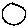
Label: circle